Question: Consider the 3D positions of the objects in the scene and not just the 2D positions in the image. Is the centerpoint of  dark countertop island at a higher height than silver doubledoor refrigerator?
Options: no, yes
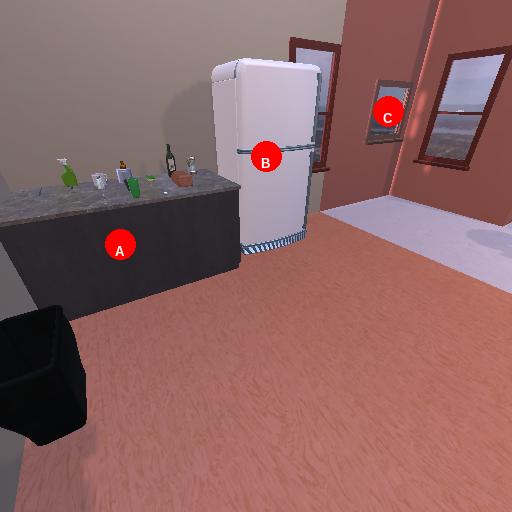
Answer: no